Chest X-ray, AP view. Patient: 36 years old, sex F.
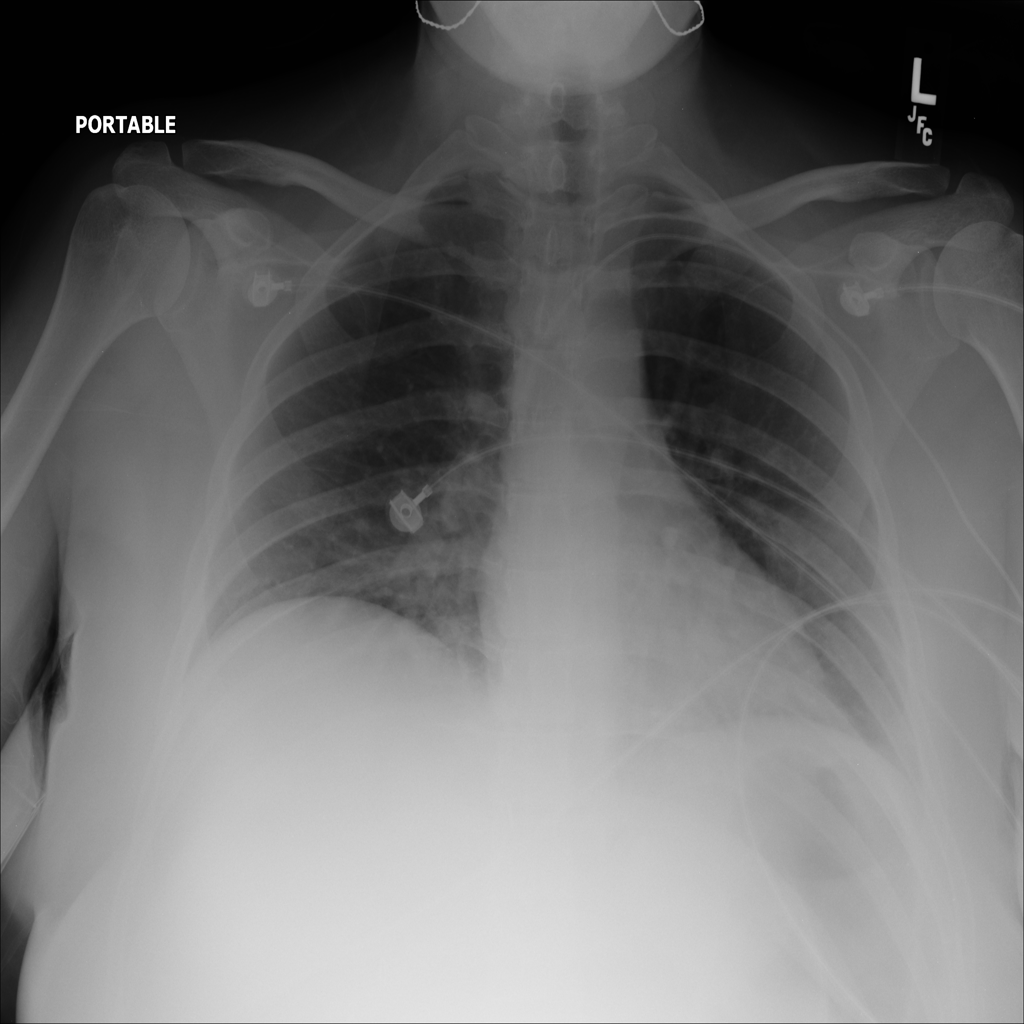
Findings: No Finding